Question: I am running a simple test app that opens an OLEDB connection, retrieves a single value, then closes. The compiled (console) app works fine, but running it from the IDE causes either a silent close (if it's a winforms app) or a crash of vshost32.exe if it's a console app.
The devenv is 'VB 2010 Express' on Windows x64, but I have the configuration manager on the solution set to "Debug" - "x86".
'''
Imports System.Data.OleDb
Module Module1
Sub Main()
Dim server As String = "xxxxx"
Dim username As String = "xxxxx"
Dim password As String = "xxxxx"
Dim schema As String = "xxxxx"
Dim connectionString As String = String.Format( _
"Provider=SLXOLEDB.1;Data Source={0};Initial Catalog={3};User ID={1};Password={2};Extended Properties=LOG=ON;Connect Timeout=5;", _
server, username, password, schema)
Dim con As OleDbConnection = New OleDbConnection(connectionString)
con.Open()
Dim query As String = "SELECT USERID FROM USERSECURITY WHERE USERCODE=?"
Dim cmd As New OleDbCommand(query, con)
cmd.Parameters.AddWithValue("usercode", username)
Dim userid As String = cmd.ExecuteScalar.ToString
Console.WriteLine("UserID is {0}", userid)
cmd.Parameters.Clear()
con.Close()
con = Nothing
End Sub
End Module
'''
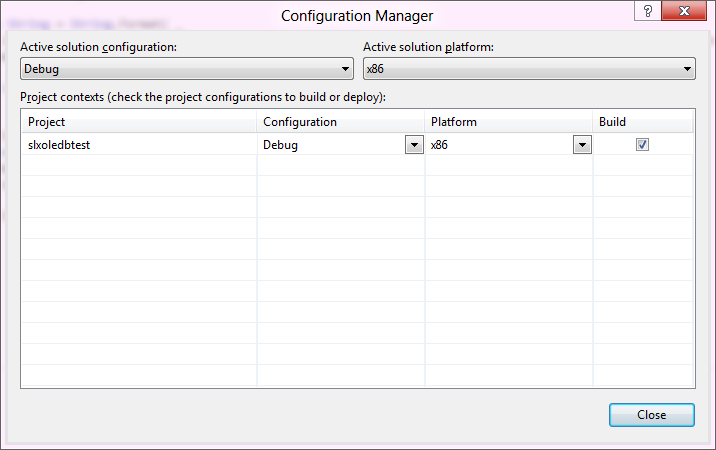
Answer: Solution was simple.
The SalesLogix OLEDB provider works fine, but you can only debug if the IDE is launched with Administrator permissions.
Some digging around with procmon would probably tell which keys/files are being accessed, but in our case I can just debug with an elevated IDE.